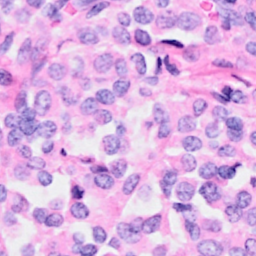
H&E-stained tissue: Breast